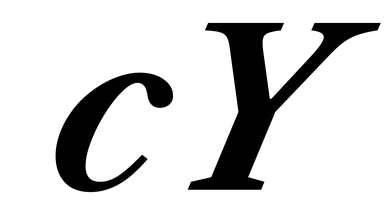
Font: LibreCaslonText-Italic_Bold_Italic